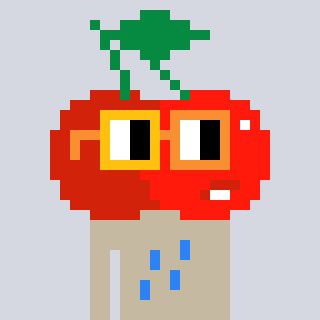
a pixel art character with square yellow and orange glasses, a cherry-shaped head and a bege-colored body on a cool background